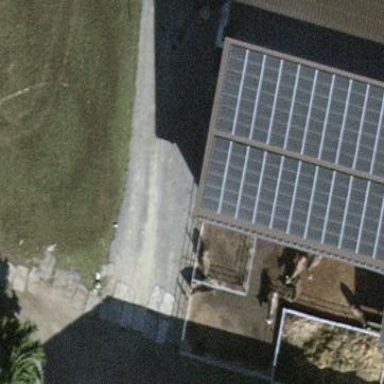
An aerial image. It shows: Solar photovoltaic panel generator.